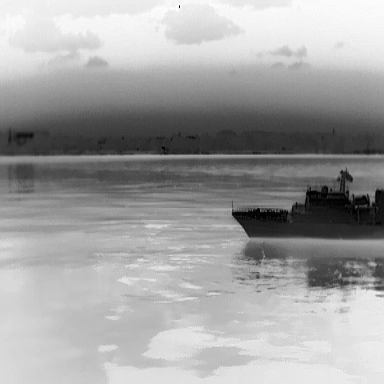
There is a warship in the infrared image.